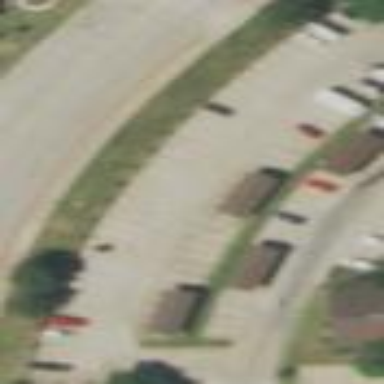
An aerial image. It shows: Street-side parking area.